Question: ## NEW LOGCAT
'''
06-21 13:24:25.850: W/ActivityThread(25137): Application it.rs.esempioparsinglistview is waiting for the debugger on port 8100...
06-21 13:24:40.704: W/System.err(25137): java.net.MalformedURLException: Protocol not found: /portals/v3_2/images/background-images.jpg
06-21 13:24:40.714: W/System.err(25137): at java.net.URL.<init>(URL.java:176)
06-21 13:24:40.714: W/System.err(25137): at java.net.URL.<init>(URL.java:125)
06-21 13:24:40.724: W/System.err(25137): at it.rs.esempioparsinglistview.MainActivity$ParsingPaginaWeb.doInBackground(MainActivity.java:119)
06-21 13:24:40.724: W/System.err(25137): at it.rs.esempioparsinglistview.MainActivity$ParsingPaginaWeb.doInBackground(MainActivity.java:1)
06-21 13:24:40.724: W/System.err(25137): at android.os.AsyncTask$2.call(AsyncTask.java:288)
06-21 13:24:40.724: W/System.err(25137): at java.util.concurrent.FutureTask.run(FutureTask.java:237)
06-21 13:24:40.734: W/System.err(25137): at android.os.AsyncTask$SerialExecutor$1.run(AsyncTask.java:231)
06-21 13:24:40.744: W/System.err(25137): at java.util.concurrent.ThreadPoolExecutor.runWorker(ThreadPoolExecutor.java:1112)
06-21 13:24:40.744: W/System.err(25137): at java.util.concurrent.ThreadPoolExecutor$Worker.run(ThreadPoolExecutor.java:587)
06-21 13:24:40.744: W/System.err(25137): at java.lang.Thread.run(Thread.java:841)
06-21 13:29:03.541: W/ActivityThread(25327): Application it.rs.esempioparsinglistview is waiting for the debugger on port 8100...
06-21 13:29:16.984: W/System.err(25327): java.net.MalformedURLException: Protocol not found: /portals/v3_2/images/background-images.jpg
06-21 13:29:17.004: W/System.err(25327): at java.net.URL.<init>(URL.java:176)
06-21 13:29:17.004: W/System.err(25327): at java.net.URL.<init>(URL.java:125)
06-21 13:29:17.014: W/System.err(25327): at it.rs.esempioparsinglistview.MainActivity$ParsingPaginaWeb.doInBackground(MainActivity.java:118)
06-21 13:29:17.014: W/System.err(25327): at it.rs.esempioparsinglistview.MainActivity$ParsingPaginaWeb.doInBackground(MainActivity.java:1)
06-21 13:29:17.014: W/System.err(25327): at android.os.AsyncTask$2.call(AsyncTask.java:288)
06-21 13:29:17.014: W/System.err(25327): at java.util.concurrent.FutureTask.run(FutureTask.java:237)
06-21 13:29:17.024: W/System.err(25327): at android.os.AsyncTask$SerialExecutor$1.run(AsyncTask.java:231)
06-21 13:29:17.024: W/System.err(25327): at java.util.concurrent.ThreadPoolExecutor.runWorker(ThreadPoolExecutor.java:1112)
06-21 13:29:17.034: W/System.err(25327): at java.util.concurrent.ThreadPoolExecutor$Worker.run(ThreadPoolExecutor.java:587)
06-21 13:29:17.034: W/System.err(25327): at java.lang.Thread.run(Thread.java:841)
'''
## HTML code

'''
<figure class="f-art-list">
<a href="/news/Cronaca/295507/news.aspx" id="MainContent_ListNews_rptNews_lnkToNews1_0" title="Ai domiciliari dopo atti incendiari nei confronti di imprenditore di Noci. Arrestati due santermani">
<img style="display: block;" data-original="http://cdn.livenetwork.it/news/2<PHONE>413300428_arresto_carabinieri_HomeStandard_191x95.jpg" src="http://cdn.livenetwork.it/news/2<PHONE>413300428_arresto_carabinieri_HomeStandard_191x95.jpg" class="lazy img-responsive" alt="Ai domiciliari dopo atti incendiari nei confronti di imprenditore di Noci. Arrestati due santermani" title="Ai domiciliari dopo atti incendiari nei confronti di imprenditore di Noci. Arrestati due santermani">
</a>
</figure>
'''
Hi i have problem on parsing HTML JSoup, LogCat evidence problem on this part:
'''
cache.immagineart.setImageBitmap(immaginiart.get(pos));
'''
## LogCat error messages
'''
06-20 12:30:17.097: E/AndroidRuntime(15941): FATAL EXCEPTION: main
06-20 12:30:17.097: E/AndroidRuntime(15941): Process: it.rs.esempioparsinglistview, PID: 15941
06-20 12:30:17.097: E/AndroidRuntime(15941): java.lang.IndexOutOfBoundsException: Invalid index 0, size is 0
06-20 12:30:17.097: E/AndroidRuntime(15941): at java.util.ArrayList.throwIndexOutOfBoundsException(ArrayList.java:255)
06-20 12:30:17.097: E/AndroidRuntime(15941): at java.util.ArrayList.get(ArrayList.java:308)
06-20 12:30:17.097: E/AndroidRuntime(15941): at it.rs.esempioparsinglistview.ParsingArrayAdapter.getView(ParsingArrayAdapter.java:78)
06-20 12:30:17.097: E/AndroidRuntime(15941): at android.widget.AbsListView.obtainView(AbsListView.java:2295)
06-20 12:30:17.097: E/AndroidRuntime(15941): at android.widget.ListView.measureHeightOfChildren(ListView.java:1263)
06-20 12:30:17.097: E/AndroidRuntime(15941): at android.widget.ListView.onMeasure(ListView.java:1175)
06-20 12:30:17.097: E/AndroidRuntime(15941): at android.view.View.measure(View.java:16521)
06-20 12:30:17.097: E/AndroidRuntime(15941): at android.widget.LinearLayout.measureHorizontal(LinearLayout.java:1231)
06-20 12:30:17.097: E/AndroidRuntime(15941): at android.widget.LinearLayout.onMeasure(LinearLayout.java:590)
06-20 12:30:17.097: E/AndroidRuntime(15941): at android.view.View.measure(View.java:16521)
06-20 12:30:17.097: E/AndroidRuntime(15941): at android.view.ViewGroup.measureChildWithMargins(ViewGroup.java:5125)
06-20 12:30:17.097: E/AndroidRuntime(15941): at android.widget.FrameLayout.onMeasure(FrameLayout.java:310)
06-20 12:30:17.097: E/AndroidRuntime(15941): at android.view.View.measure(View.java:16521)
06-20 12:30:17.097: E/AndroidRuntime(15941): at android.view.ViewGroup.measureChildWithMargins(ViewGroup.java:5125)
06-20 12:30:17.097: E/AndroidRuntime(15941): at com.android.internal.widget.ActionBarOverlayLayout.onMeasure(ActionBarOverlayLayout.java:327)
06-20 12:30:17.097: E/AndroidRuntime(15941): at android.view.View.measure(View.java:16521)
06-20 12:30:17.097: E/AndroidRuntime(15941): at android.view.ViewGroup.measureChildWithMargins(ViewGroup.java:5125)
06-20 12:30:17.097: E/AndroidRuntime(15941): at android.widget.FrameLayout.onMeasure(FrameLayout.java:310)
06-20 12:30:17.097: E/AndroidRuntime(15941): at com.android.internal.policy.impl.PhoneWindow$DecorView.onMeasure(PhoneWindow.java:2553)
06-20 12:30:17.097: E/AndroidRuntime(15941): at android.view.View.measure(View.java:16521)
06-20 12:30:17.097: E/AndroidRuntime(15941): at android.view.ViewRootImpl.performMeasure(ViewRootImpl.java:1916)
06-20 12:30:17.097: E/AndroidRuntime(15941): at android.view.ViewRootImpl.measureHierarchy(ViewRootImpl.java:1113)
06-20 12:30:17.097: E/AndroidRuntime(15941): at android.view.ViewRootImpl.performTraversals(ViewRootImpl.java:1295)
06-20 12:30:17.097: E/AndroidRuntime(15941): at android.view.ViewRootImpl.doTraversal(ViewRootImpl.java:1000)
06-20 12:30:17.097: E/AndroidRuntime(15941): at android.view.ViewRootImpl$TraversalRunnable.run(ViewRootImpl.java:5670)
06-20 12:30:17.097: E/AndroidRuntime(15941): at android.view.Choreographer$CallbackRecord.run(Choreographer.java:761)
06-20 12:30:17.097: E/AndroidRuntime(15941): at android.view.Choreographer.doCallbacks(Choreographer.java:574)
06-20 12:30:17.097: E/AndroidRuntime(15941): at android.view.Choreographer.doFrame(Choreographer.java:544)
06-20 12:30:17.097: E/AndroidRuntime(15941): at android.view.Choreographer$FrameDisplayEventReceiver.run(Choreographer.java:747)
06-20 12:30:17.097: E/AndroidRuntime(15941): at android.os.Handler.handleCallback(Handler.java:733)
06-20 12:30:17.097: E/AndroidRuntime(15941): at android.os.Handler.dispatchMessage(Handler.java:95)
06-20 12:30:17.097: E/AndroidRuntime(15941): at android.os.Looper.loop(Looper.java:136)
06-20 12:30:17.097: E/AndroidRuntime(15941): at android.app.ActivityThread.main(ActivityThread.java:5142)
06-20 12:30:17.097: E/AndroidRuntime(15941): at java.lang.reflect.Method.invokeNative(Native Method)
06-20 12:30:17.097: E/AndroidRuntime(15941): at java.lang.reflect.Method.invoke(Method.java:515)
06-20 12:30:17.097: E/AndroidRuntime(15941): at dalvik.system.NativeStart.main(Native Method)
ParsingArrayAdapter.java:78 is this: cache.immagineart.setImageBitmap(immaginiart.get(pos));
'''
This Part is for insert 'Bitmap' in 'ArrayList' for img
The URL parsing is: <URL>
## Mainactivity.java
'''
public class MainActivity extends Activity {
ListView lista;
@Override
protected void onCreate(Bundle savedInstanceState) {
super.onCreate(savedInstanceState);
setContentView(R.layout.activity_main);
lista = (ListView)this.findViewById(R.id.main_lista);//list id
//asynctask
ParsingPaginaWeb parsing = new ParsingPaginaWeb();
parsing.execute("");
}
@Override
public boolean onCreateOptionsMenu(Menu menu) {
getMenuInflater().inflate(R.menu.main, menu);
return true;
}
private class ParsingPaginaWeb extends AsyncTask<String,String,String> {
ArrayList<String> titoli; //list title
ArrayList<String> descrizioni; //list description
ArrayList<String> date; // list date
ArrayList<String> categorie; // list category
ArrayList<Bitmap> immaginiart; // lista img
@Override
protected void onPreExecute()
{
titoli = new ArrayList<String>();
descrizioni = new ArrayList<String>();
date= new ArrayList<String>();
categorie= new ArrayList<String>();
immaginiart = new ArrayList<Bitmap>();
}
@Override
protected String doInBackground(String... params) {
Bitmap bitmap;
try {
Document doc = Jsoup.connect("http://www.santeramolive.it/news/tutte-le-news.aspx")
.userAgent("Mozilla/5.0 (Windows NT 6.2; WOW64) AppleWebKit/537.22 (KHTML, like Gecko) Chrome/25.0.1364.172 Safari/537.22")
.timeout(30000).get();
Element listarticoli = doc.getElementsByClass("list-articles").first();
Elements articoli = listarticoli.getElementsByClass("art-list");
for(Element articolo : articoli)
{
// title
String titolo = articolo.getElementsByClass("t-art-list").first().text();
// description
String descrizione = articolo.getElementsByTag("p").first().text();
// insert in arraylist
titoli.add(titolo);
descrizioni.add(descrizione);
Elements dcs = articolo.getElementsByClass("date-tag-art-list");
for(Element dc : dcs)
{
String data = dc.getElementsByClass("date-art-list").first().text();
String categoria = dc.getElementsByClass("tag-art-list").first().text();
date.add(data); // add date
categorie.add(categoria);// add category
}
//img part
Elements imgdivs = articolo.getElementsByClass("f-art-list");
for(Element imgsdiv : imgdivs)
{
Element divimg = imgsdiv.getElementsByClass("lazy img-responsive").first();
String imgSrc = divimg.attr("src");
InputStream input = new java.net.URL(imgSrc).openStream();
bitmap = BitmapFactory.decodeStream(input);
immaginiart.add(bitmap);
}
}
} catch (Exception e) {
Log.e("ESEMPIO", "ERRORE NEL PARSING");
}
return null;
}
@Override
protected void onPostExecute(String result)
{
ParsingArrayAdapter adapter = new ParsingArrayAdapter(MainActivity.this, titoli, descrizioni, date, categorie, immaginiart);
lista.setAdapter(adapter);
}
}
}
'''
## ParsingArrayAdapter.java
'''
public class ParsingArrayAdapter extends ArrayAdapter<String>{
//riferimenti statici alle risorse e agli id
private final static int LAYOUT = R.layout.riga_listview;
private final static int TITOLO = R.id.riga_listview_titolo;
private final static int DESCRIZIONE = R.id.riga_listview_descrizione;
private final static int DATA = R.id.riga_listview_data;
private final static int CATEGORIA = R.id.riga_listview_categoria;
private final static int IMMAGINE= R.id.riga_listview_immagine;
ArrayList<String> titoli;
ArrayList<String> descrizioni;
ArrayList<String> date;
ArrayList<String> categorie;
ArrayList<Bitmap> immaginiart;
Context c; //context
LayoutInflater inflater; //layout inflater
public ParsingArrayAdapter(Context context,ArrayList<String> titoli,ArrayList<String> descrizioni, ArrayList<String> date, ArrayList<String> categorie, ArrayList<Bitmap> immaginiart)
{
super(context,TITOLO);
this.c = context;
this.titoli = titoli;
this.descrizioni = descrizioni;
this.date= date;
this.categorie= categorie;
this.immaginiart= immaginiart;
this.inflater = LayoutInflater.from(c);
}
@Override
public int getCount()
{
return titoli.size();
}
@Override
public View getView(int pos,View view,ViewGroup parent)
{
CacheRiga cache; //cache
if(view==null)
{
// creo la view ma non l'attacco alla lista in quanto devo ancora modificare
// i testi delle textview
view = inflater.inflate(LAYOUT, parent,false);
cache = new CacheRiga();
cache.titolo = (TextView) view.findViewById(TITOLO);
cache.descrizione = (TextView) view.findViewById(DESCRIZIONE);//collego descrizione
cache.data = (TextView) view.findViewById(DATA);
cache.categoria = (TextView) view.findViewById(CATEGORIA);
cache.immagineart = (ImageView) view.findViewById(IMMAGINE);
view.setTag(cache);
}
else
{
cache = (CacheRiga) view.getTag(); dalla view
}
cache.titolo.setText(titoli.get(pos));
cache.descrizione.setText(descrizioni.get(pos));
cache.data.setText(date.get(pos));
cache.categoria.setText(categorie.get(pos));
cache.immagineart.setImageBitmap(immaginiart.get(pos));
return view;
}
private class CacheRiga {
public TextView titolo;
public TextView descrizione;
public TextView data;
public TextView categoria;
public ImageView immagineart;
}
}
'''
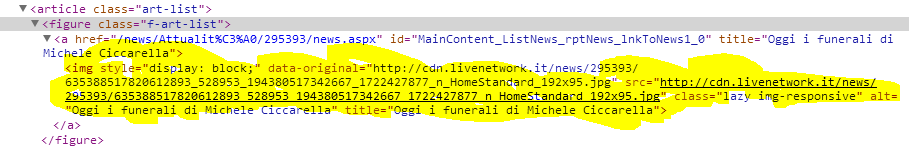
Answer: Your problem is in
'''
String imgSrc = divimg.attr("src");
'''
because divimg== null. The stacktrace is clearly showing this. Further the app crashes. Why didn't you tell? Why didn't you post more of the logcat/stacktrace? You would have been helped sooner.
Change your code to:
'''
Element divimg = imgsdiv.getElementsByClass("lazy img-responsive").first();
if ( divimg==null)
{
Log.e(TAG, "divimg==null: " + titolo);
immaginiart.add(null);
}
else
{
String imgSrc = divimg.attr("src");
InputStream input = new java.net.URL(imgSrc).openStream();
bitmap = BitmapFactory.decodeStream(input);
immaginiart.add(bitmap);
}
'''
This will not decode the image but just display an empty image.